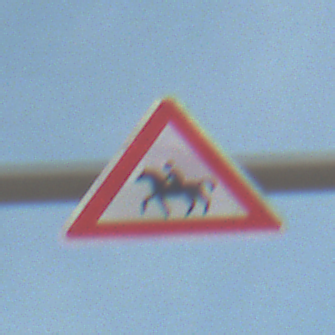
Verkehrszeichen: ReiterRechts
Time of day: Midday
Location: Outdoor (Suburban)
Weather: PartlyCloudy
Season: Summer
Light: Natural